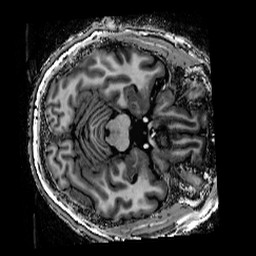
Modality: T1w
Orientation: axial
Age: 42
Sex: female
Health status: healthy
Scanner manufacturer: siemens
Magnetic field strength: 9.4 T
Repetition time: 9 s
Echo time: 0.0023 s